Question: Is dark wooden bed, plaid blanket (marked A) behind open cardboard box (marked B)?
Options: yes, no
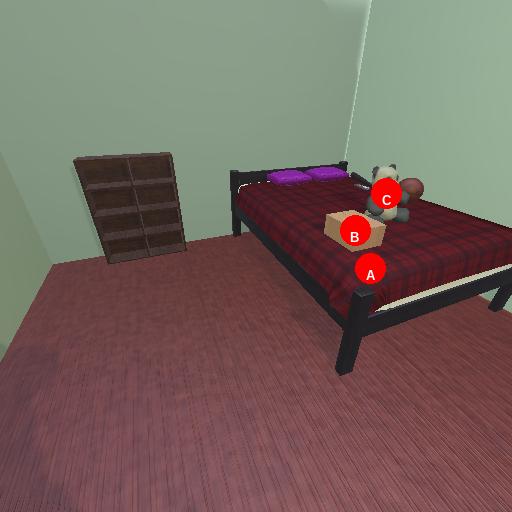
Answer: yes